Interaction volume radius: 5 \u00c5
Interaction volume height: 10 \u00c5
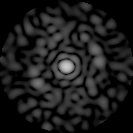
Disorder parameter: 0.8305